Interaction volume radius: 10 \u00c5
Interaction volume height: 15 \u00c5
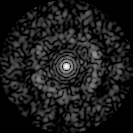
Disorder parameter: 0.835